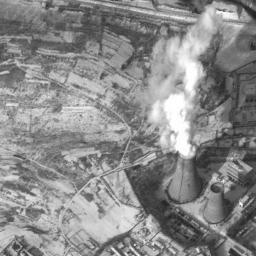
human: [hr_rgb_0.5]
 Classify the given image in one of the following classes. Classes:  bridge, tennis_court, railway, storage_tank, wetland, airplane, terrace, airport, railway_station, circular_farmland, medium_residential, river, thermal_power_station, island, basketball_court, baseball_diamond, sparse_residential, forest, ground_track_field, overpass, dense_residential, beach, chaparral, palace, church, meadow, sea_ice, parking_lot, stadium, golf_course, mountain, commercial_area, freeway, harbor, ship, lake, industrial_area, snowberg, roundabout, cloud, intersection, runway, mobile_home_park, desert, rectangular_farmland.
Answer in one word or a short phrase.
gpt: thermal_power_station